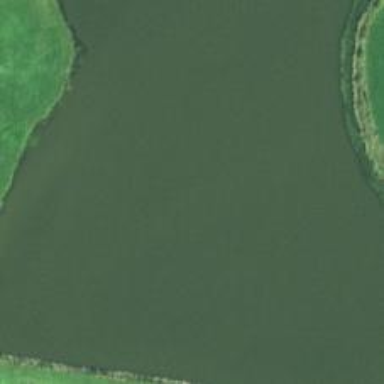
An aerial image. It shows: Reservoir area.